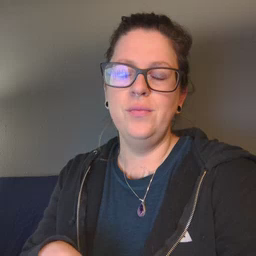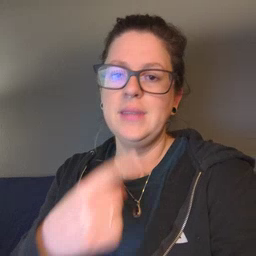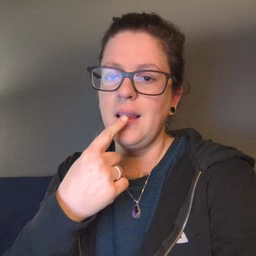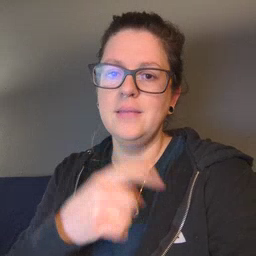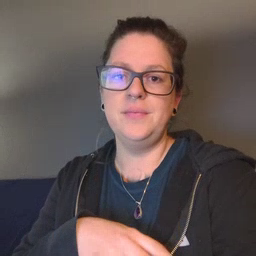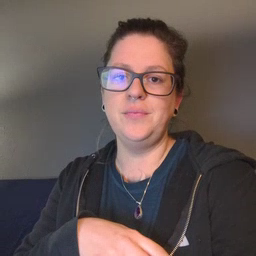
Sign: tongue